Field crop: tomato
Growth stage: 2
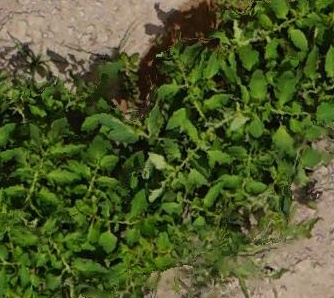
Species: tomato